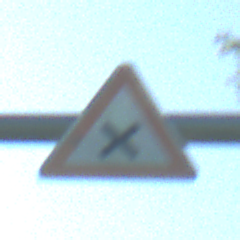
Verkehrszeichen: KreuzungOderEinmuendung
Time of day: MorningAfternoon
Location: Outdoor (Nature)
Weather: Clear
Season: NotSpecified
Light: Natural